Aerial crown-view tile of a tropical tree (Barro Colorado Island, Panama), acquired 20241014:
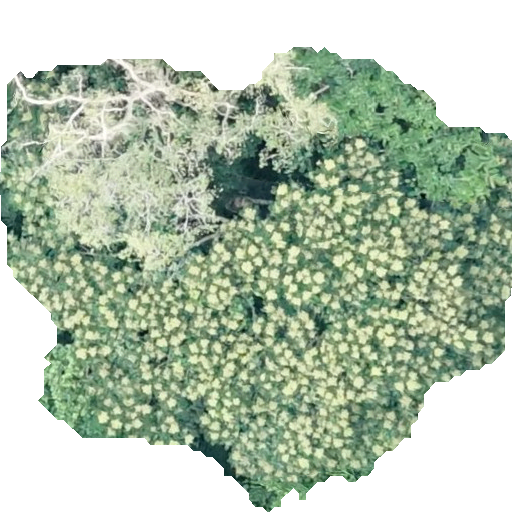
Species: Trattinnickia aspera
GBIF accepted scientific name: Trattinnickia aspera
Crown area: 274.345 m²